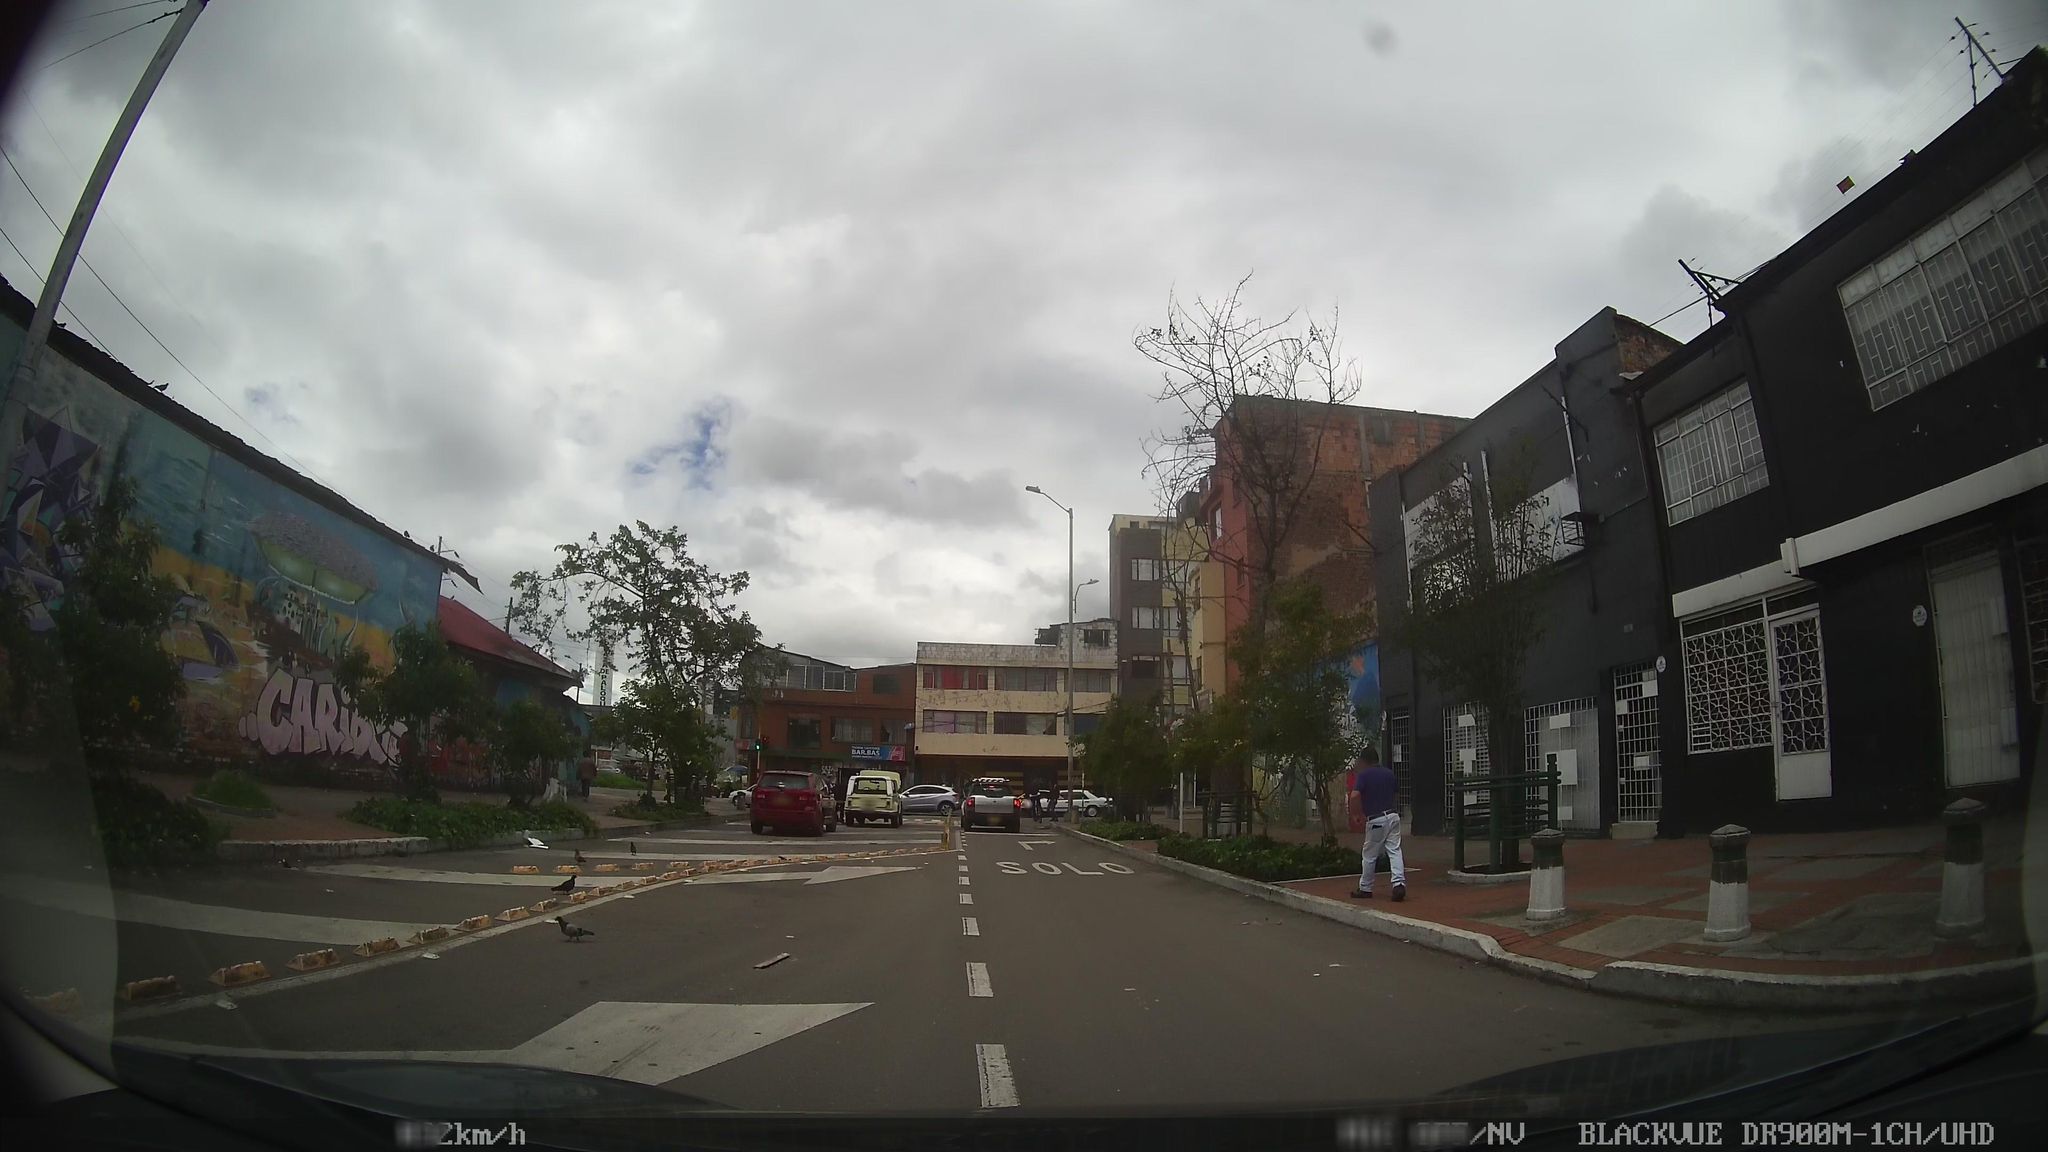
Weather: cloudy
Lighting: day
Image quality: good
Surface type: driving surface
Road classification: tertiary
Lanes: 3
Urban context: urban centre
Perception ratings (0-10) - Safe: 1.89, Lively: 4.84, Beautiful: 4.48, Boring: 2.87, Depressing: 5.31, Wealthy: 1.79